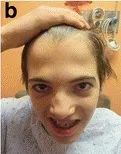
Patient at age 14 years and 8 months of age. Facial features of the patient including long and narrow face, high arched heavy eyebrows with medial flare, hypertelorism, moles under left eye, broad nasal bridge and tip, short philtrum.
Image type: medical_photograph (other_medical_photograph)